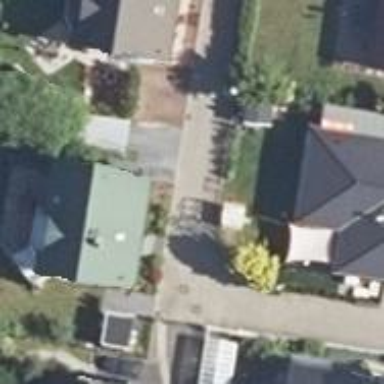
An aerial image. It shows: Living street.